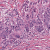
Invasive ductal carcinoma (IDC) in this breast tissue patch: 1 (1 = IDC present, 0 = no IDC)